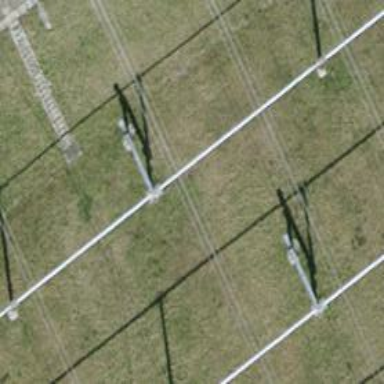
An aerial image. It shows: Power line carrying busbar.